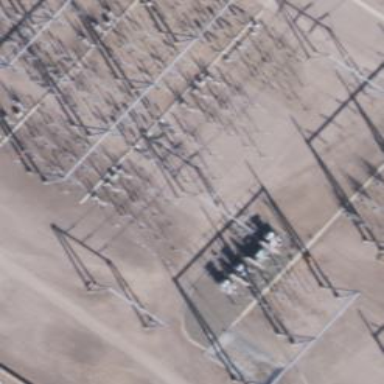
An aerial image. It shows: Power tower.